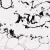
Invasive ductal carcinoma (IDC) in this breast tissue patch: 0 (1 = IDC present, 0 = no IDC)